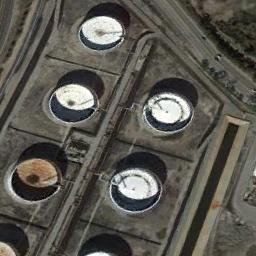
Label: storage_tank